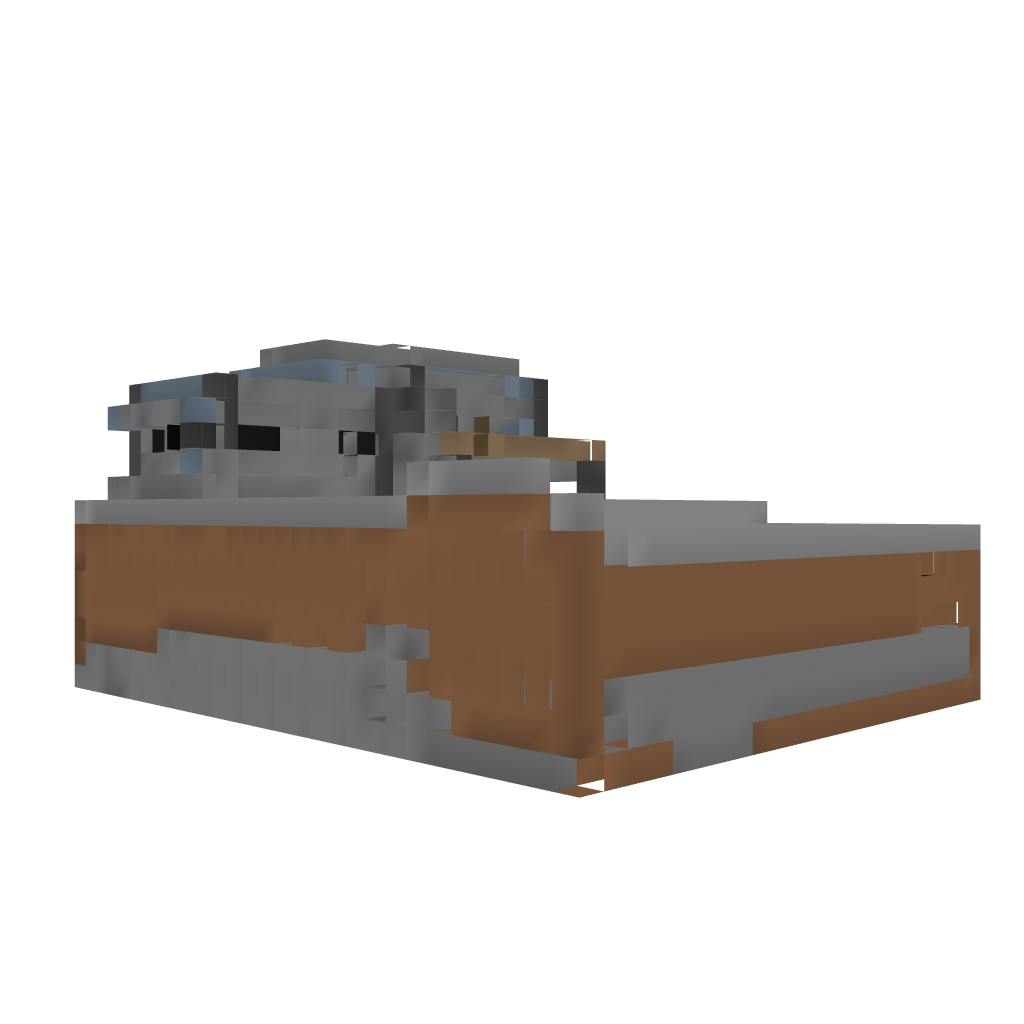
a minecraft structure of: Adventure map shop